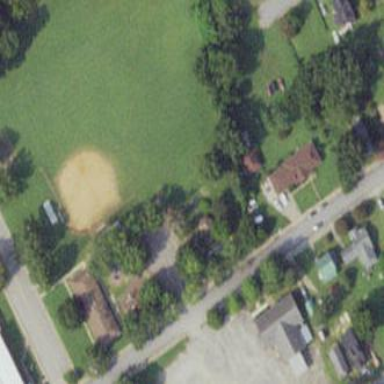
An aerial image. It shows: Baseball pitch for leisure land activities.